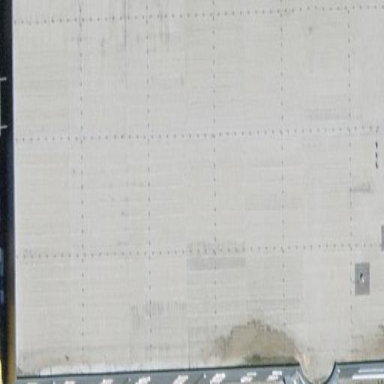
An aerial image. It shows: Industrial building.